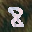
Label: 8